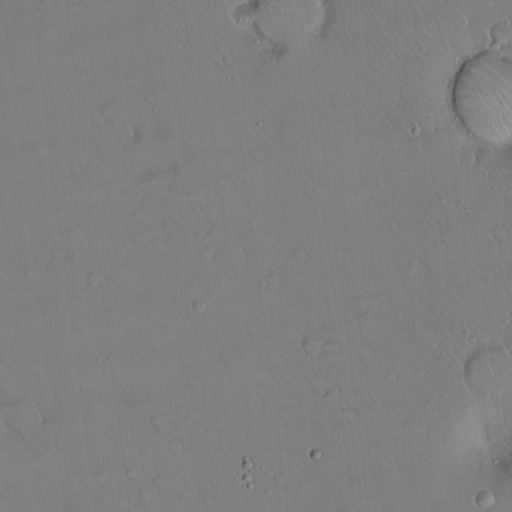
Classes present: Background, Cone